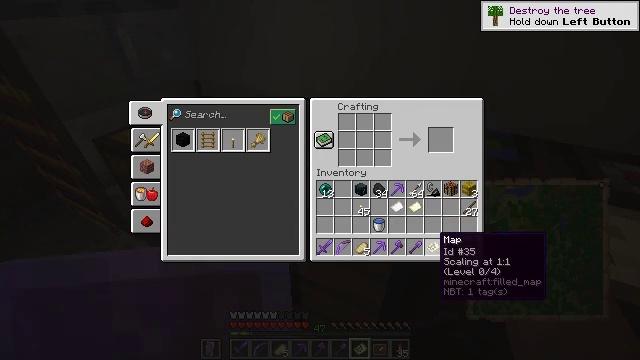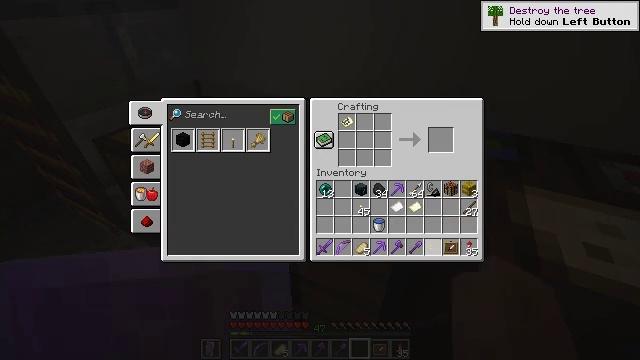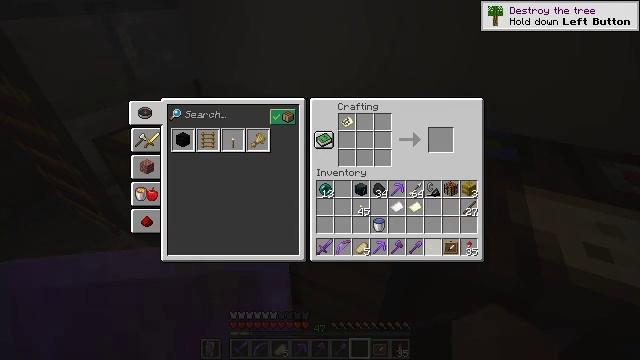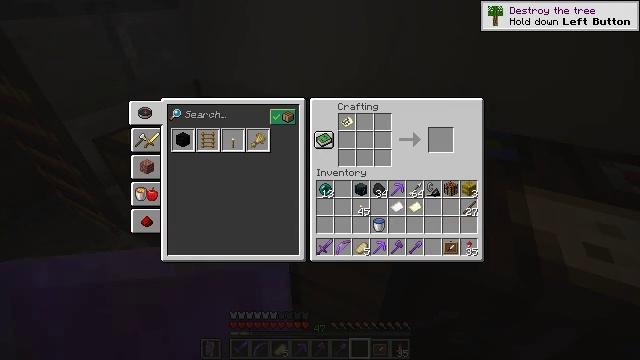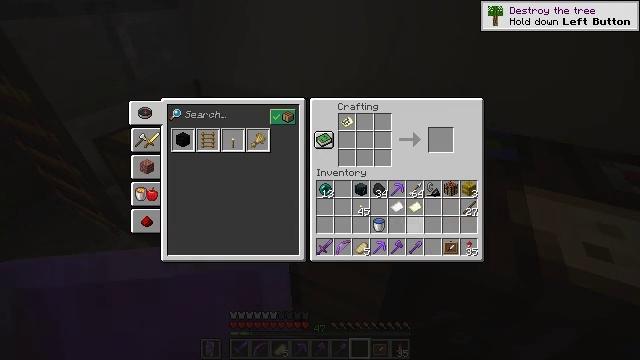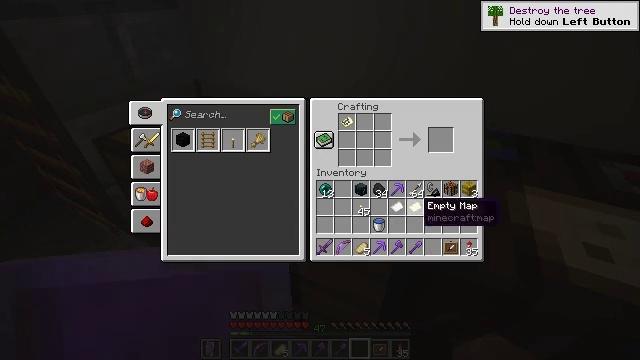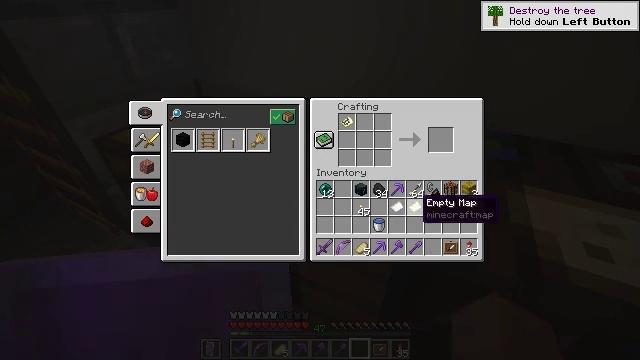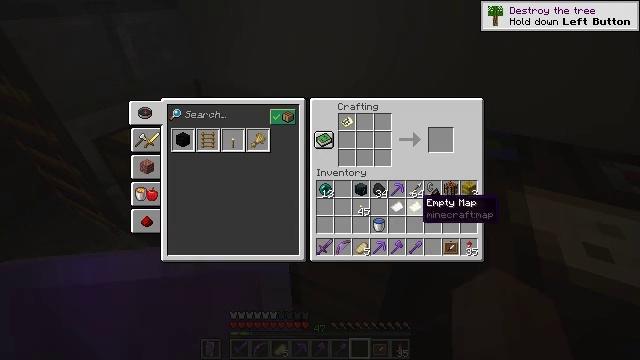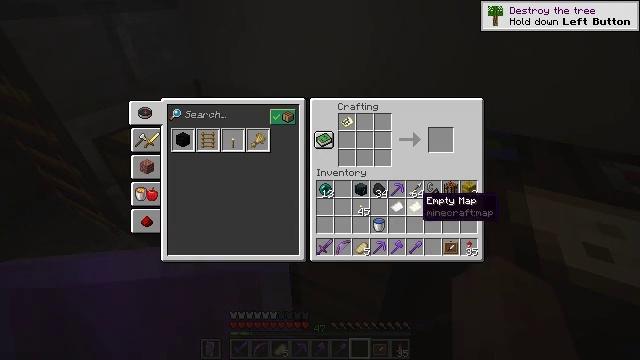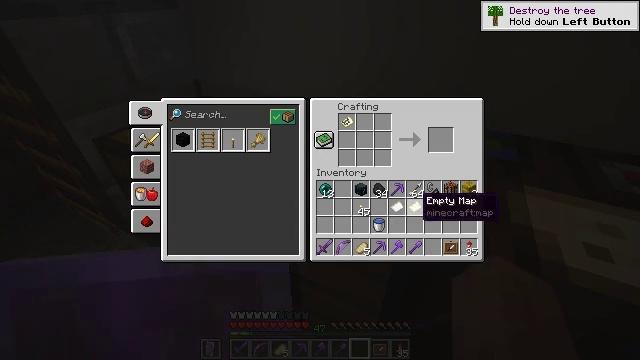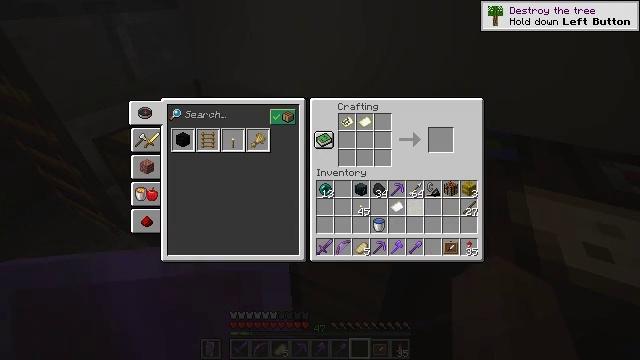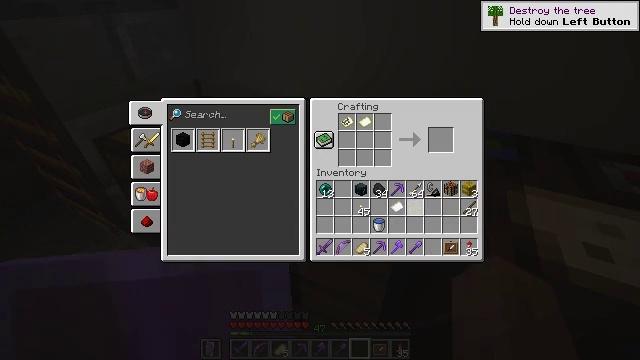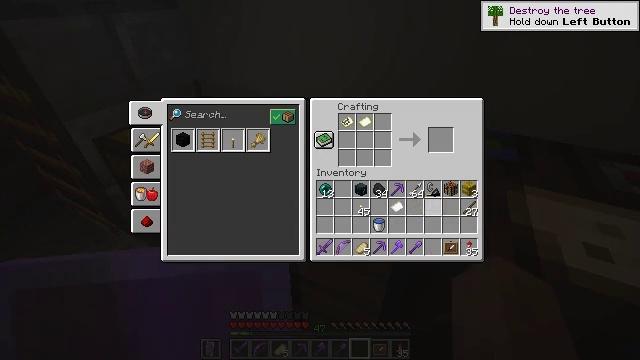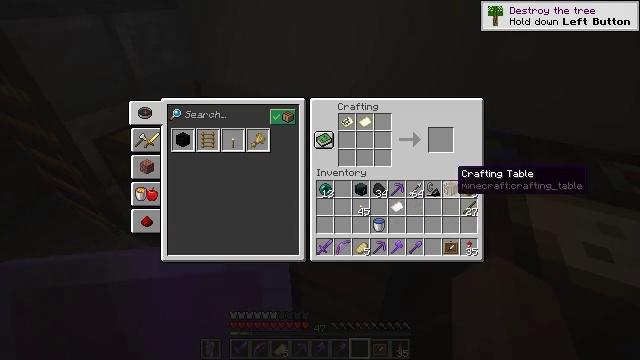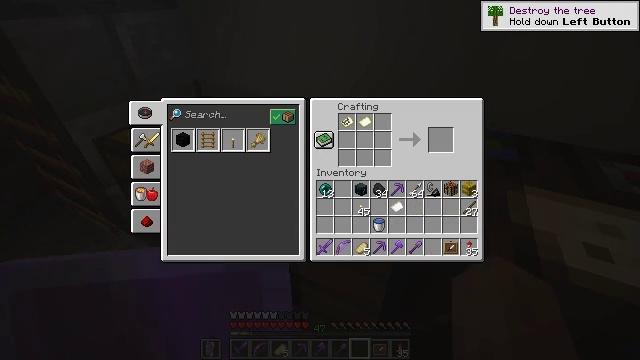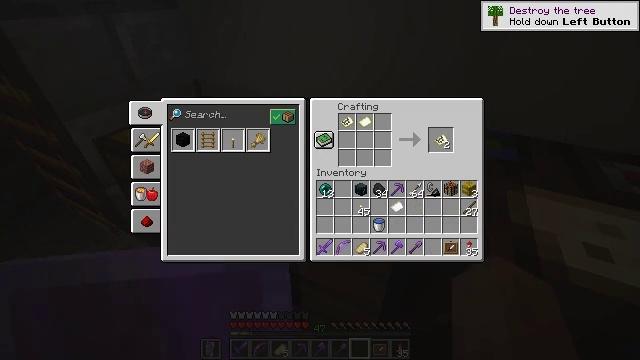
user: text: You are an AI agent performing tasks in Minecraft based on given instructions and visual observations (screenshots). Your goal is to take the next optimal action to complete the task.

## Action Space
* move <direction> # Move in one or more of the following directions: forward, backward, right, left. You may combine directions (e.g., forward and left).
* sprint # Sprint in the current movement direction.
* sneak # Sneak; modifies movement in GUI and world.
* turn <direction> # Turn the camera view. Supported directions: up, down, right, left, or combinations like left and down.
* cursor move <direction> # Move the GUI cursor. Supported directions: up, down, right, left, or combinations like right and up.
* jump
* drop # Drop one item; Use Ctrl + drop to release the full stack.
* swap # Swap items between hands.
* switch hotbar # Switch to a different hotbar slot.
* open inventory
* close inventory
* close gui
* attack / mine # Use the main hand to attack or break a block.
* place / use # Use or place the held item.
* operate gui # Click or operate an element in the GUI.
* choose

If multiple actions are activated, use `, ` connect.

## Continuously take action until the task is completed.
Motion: motion action
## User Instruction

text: Make a filled map at the crafting table.
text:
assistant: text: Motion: sneak, attack / mine
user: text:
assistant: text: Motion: sneak, attack / mine
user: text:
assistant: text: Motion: sneak, turn left and up, attack / mine
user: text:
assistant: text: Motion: sneak, turn up
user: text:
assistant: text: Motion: sneak, turn up
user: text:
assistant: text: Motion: sneak
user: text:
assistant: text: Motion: sneak
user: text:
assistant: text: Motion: sneak
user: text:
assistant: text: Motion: sneak
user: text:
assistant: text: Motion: sneak, attack / mine
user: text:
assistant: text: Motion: sneak, attack / mine
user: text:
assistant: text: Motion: sneak, turn right and up
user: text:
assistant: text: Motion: sneak, turn right and up
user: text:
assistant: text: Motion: sneak, turn up
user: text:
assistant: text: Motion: sneak, turn up
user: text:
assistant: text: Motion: sneak
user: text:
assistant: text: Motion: sneak
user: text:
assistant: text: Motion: sneak
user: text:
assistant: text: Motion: sneak
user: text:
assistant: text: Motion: sneak
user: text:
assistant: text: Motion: sneak
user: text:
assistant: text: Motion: sneak
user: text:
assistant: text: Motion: sneak
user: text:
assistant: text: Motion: sneak
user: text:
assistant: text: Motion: sneak
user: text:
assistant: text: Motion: sneak, attack / mine
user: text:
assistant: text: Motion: sneak, attack / mine
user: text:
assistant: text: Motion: sneak
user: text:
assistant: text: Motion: sneak
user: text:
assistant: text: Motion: no_op